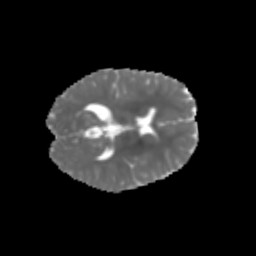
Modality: MD
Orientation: axial
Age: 6
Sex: female
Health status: healthy